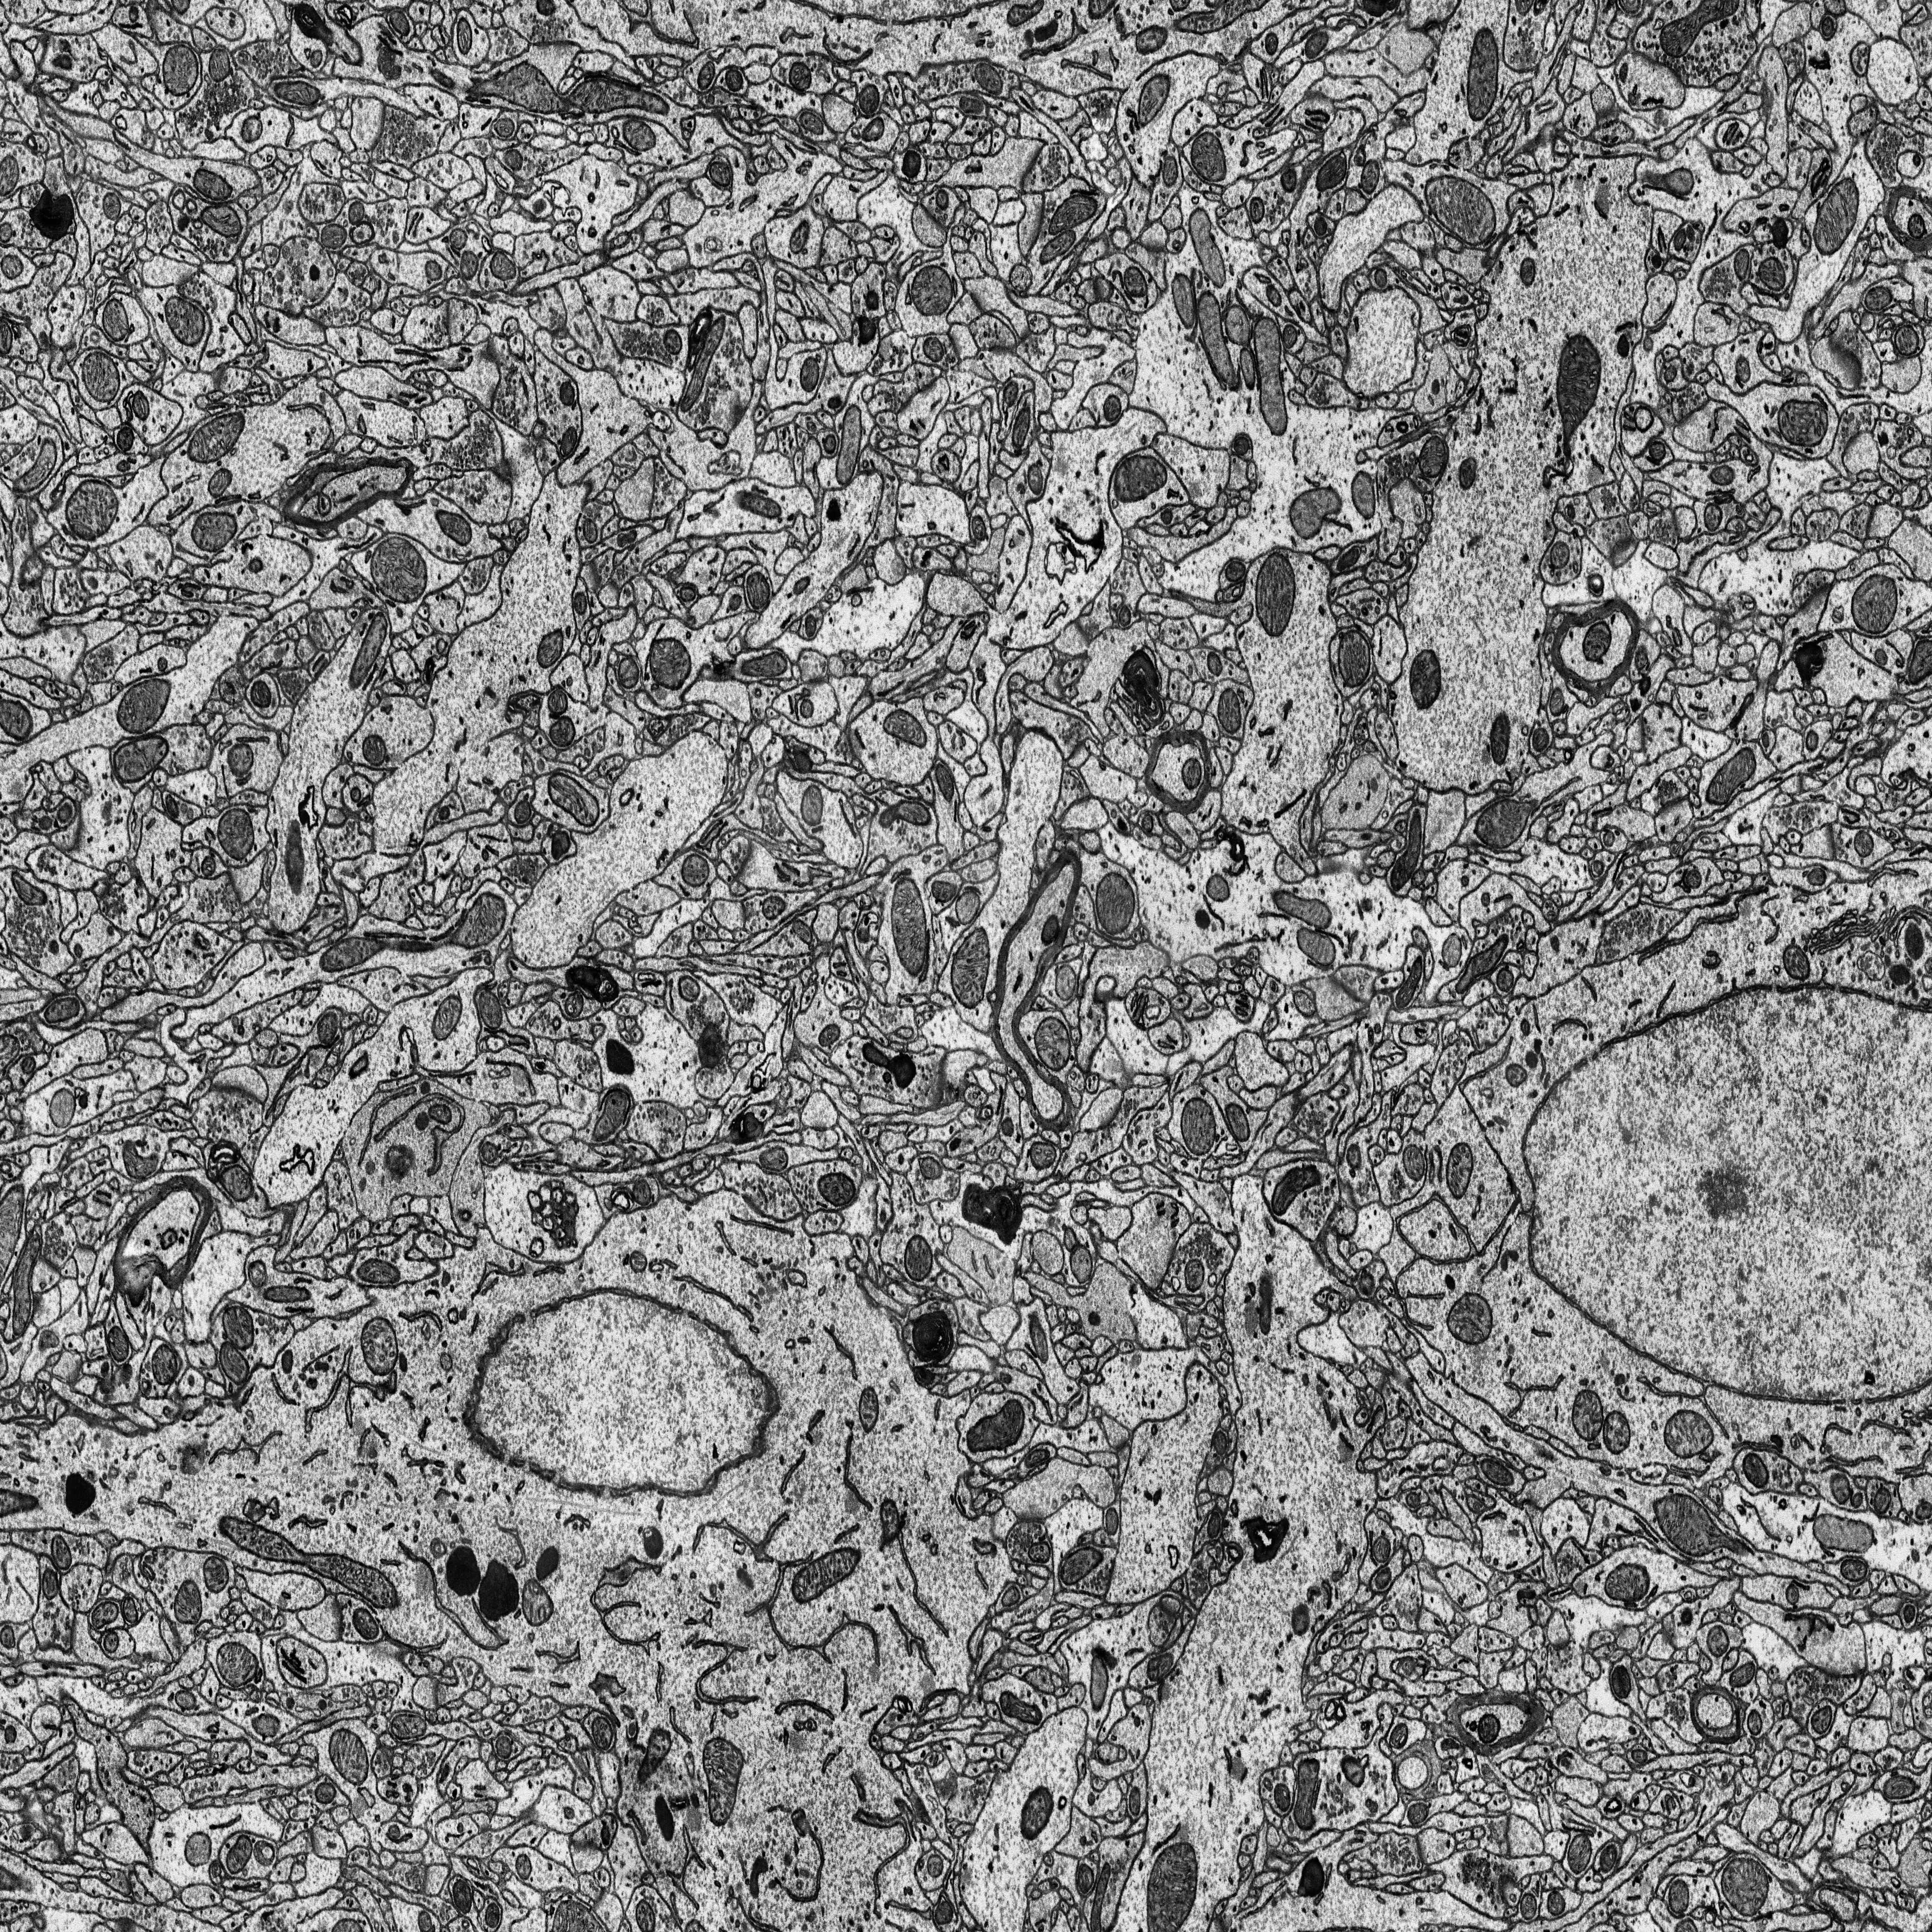
Electron microscopy slice of rat cortex tissue
Slice depth (z): 190
Mitochondria instances in slice: 389